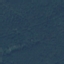
Land use / land cover: Forest